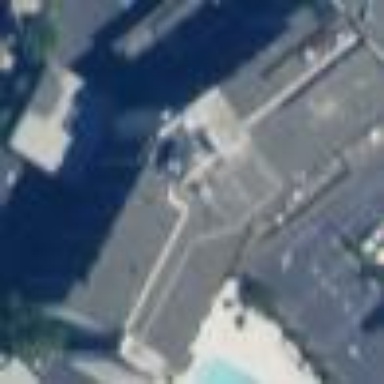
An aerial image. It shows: Hotel building.